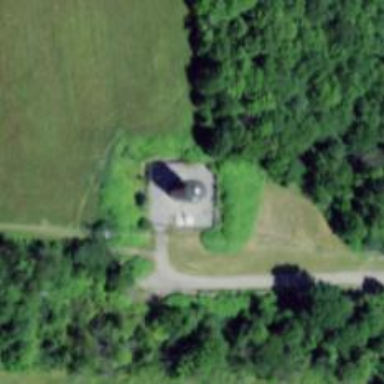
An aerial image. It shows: Silo.